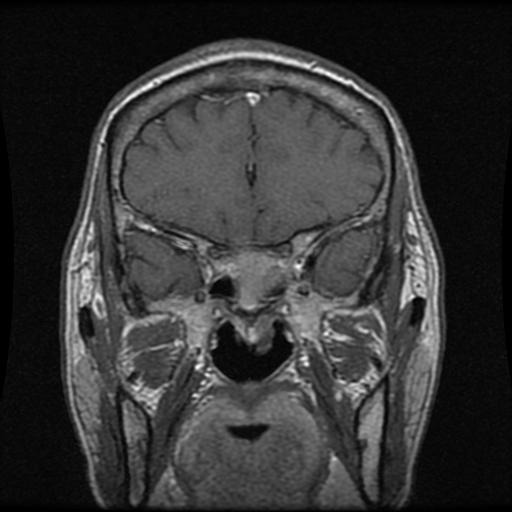
Label: pituitary